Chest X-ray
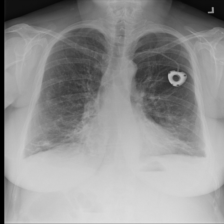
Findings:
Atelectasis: positive
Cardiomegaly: negative
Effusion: negative
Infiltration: negative
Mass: negative
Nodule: negative
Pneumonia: negative
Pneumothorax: negative
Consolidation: negative
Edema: negative
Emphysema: negative
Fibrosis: negative
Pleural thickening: positive
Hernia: negative